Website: lowes
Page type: account-selection
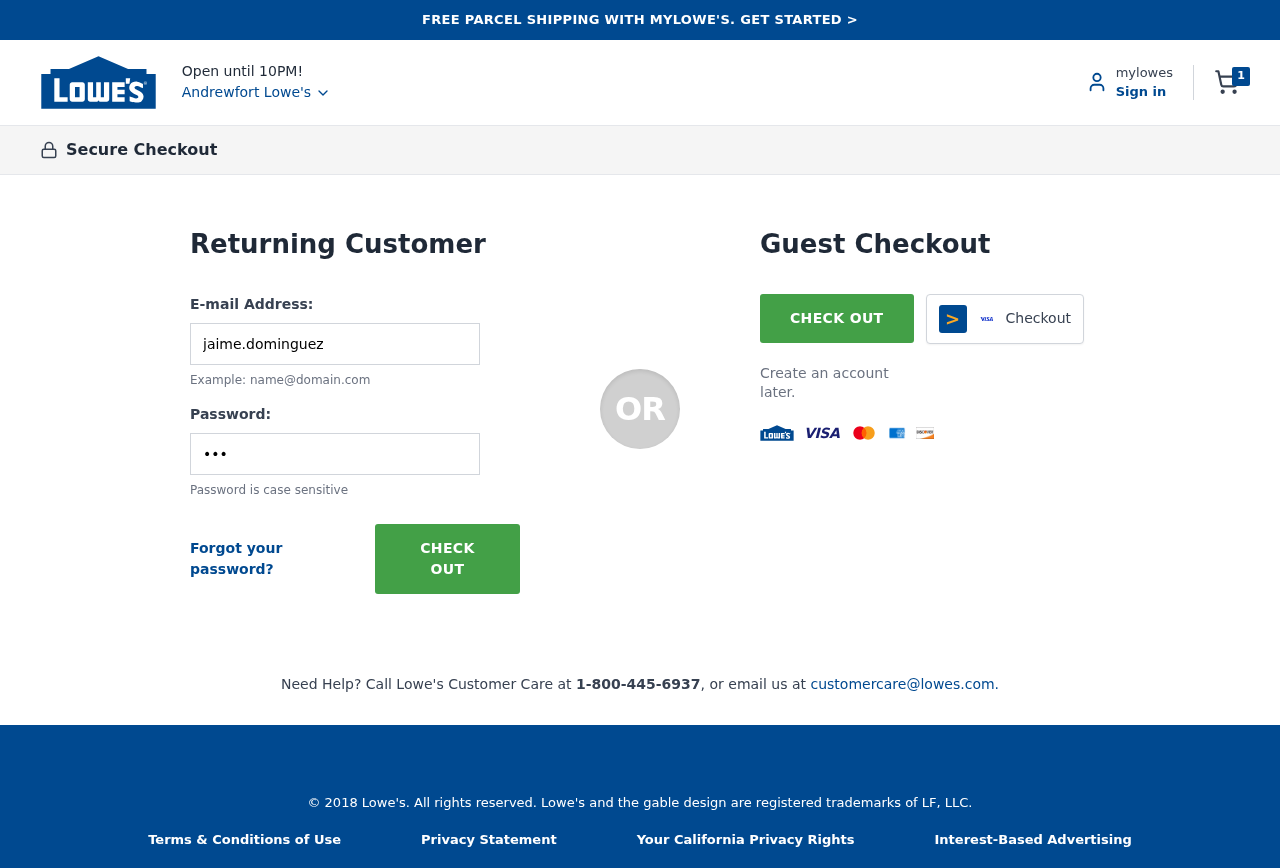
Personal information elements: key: PII_CITY
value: Andrewfort Lowe's
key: PII_LOGIN_USERNAME
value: jaime.dominguez
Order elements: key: ORDER_NUM_ITEMS
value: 1